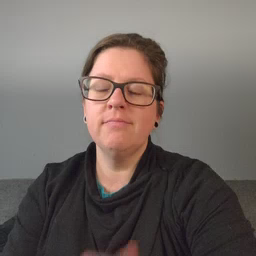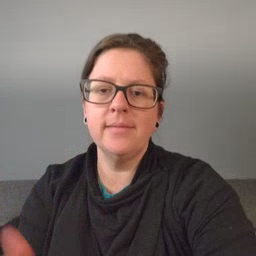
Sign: not